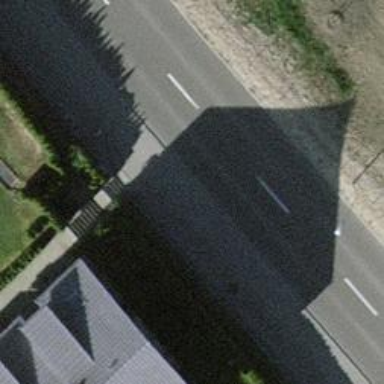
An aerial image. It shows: Set of steps on the road.